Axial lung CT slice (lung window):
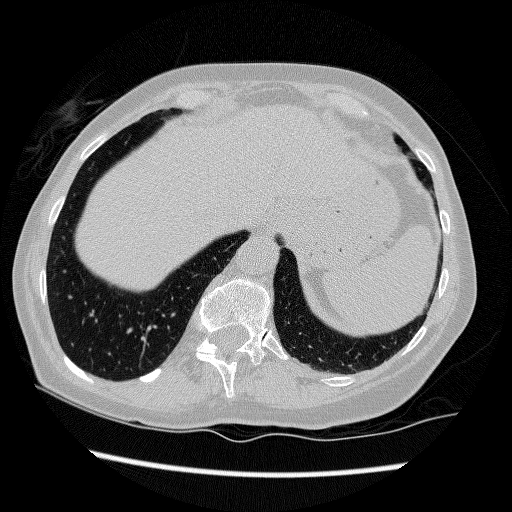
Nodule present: no